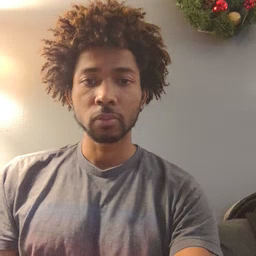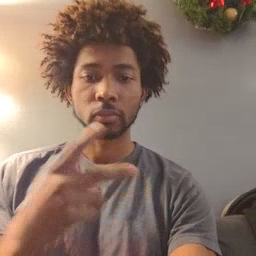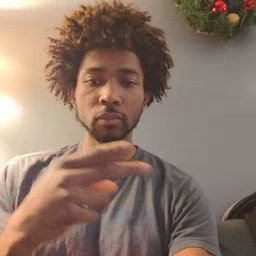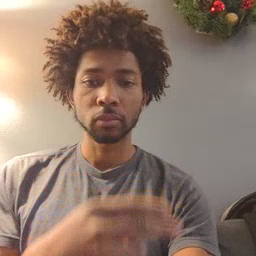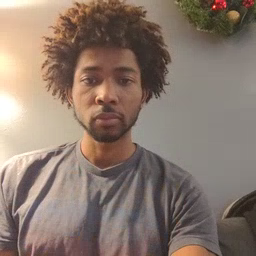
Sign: cut